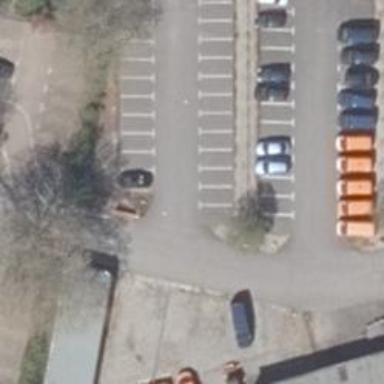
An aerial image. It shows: Assembly point designated for emergencies.